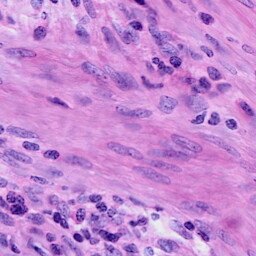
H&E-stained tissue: Cervix